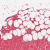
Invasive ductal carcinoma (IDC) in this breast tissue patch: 0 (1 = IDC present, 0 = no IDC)